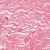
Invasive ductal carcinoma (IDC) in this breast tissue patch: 0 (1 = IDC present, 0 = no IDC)